Aerial crown-view tile of a tropical tree (Barro Colorado Island, Panama), acquired 20240716:
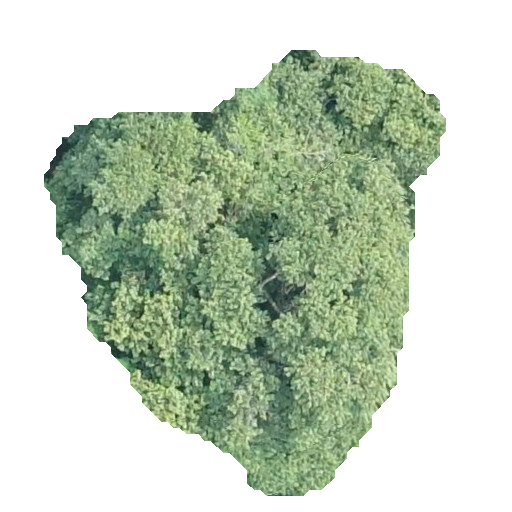
Species: Luehea seemannii
GBIF accepted scientific name: Luehea seemannii
Crown area: 183.064 m²